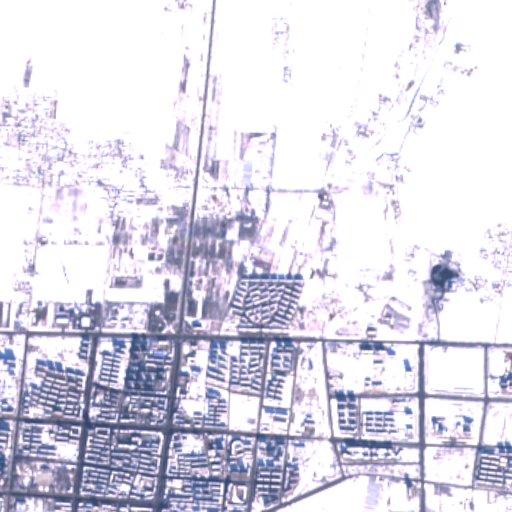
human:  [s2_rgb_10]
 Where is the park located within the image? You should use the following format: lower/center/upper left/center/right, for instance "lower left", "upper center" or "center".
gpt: The park is located in the lower of the image.
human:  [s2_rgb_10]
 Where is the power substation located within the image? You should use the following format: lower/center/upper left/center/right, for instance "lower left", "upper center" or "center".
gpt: The power substation is located in the upper left of the image.
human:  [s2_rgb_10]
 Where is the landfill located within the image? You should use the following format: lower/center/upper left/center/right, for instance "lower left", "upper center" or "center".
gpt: There is no landfill in the image.